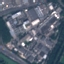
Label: Industrial